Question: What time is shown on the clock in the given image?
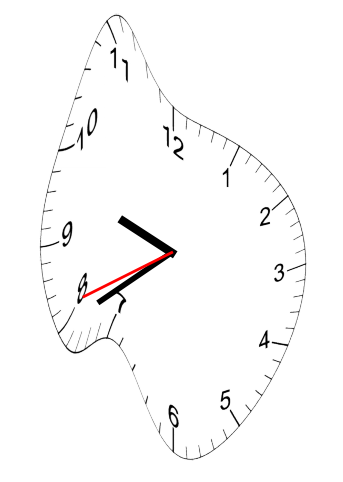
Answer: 09:39:41